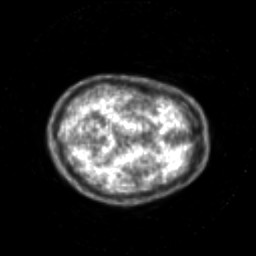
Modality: PET
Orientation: axial
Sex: male
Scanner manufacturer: siemens